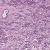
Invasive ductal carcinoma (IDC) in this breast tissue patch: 1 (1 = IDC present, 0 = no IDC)